Question:
So i'm playing around in Unity MLAgents, and wanted to add the position off objects that a Raycast hits to the agent's observations.
This has really been an adventure for me as i don't know anything about Unity or C#, and i know this sounds easy and it probably is:
I'm getting error CS0103: The name 'inRay' does not exist in the current context.
And ok, i tried to declare in the global scope and the error is gone but then when running the code it gives me:
UnassignedReferenceException: The variable inRay has not ben assigned.
This is in one Script and i can't think of anything else i could do to solve the reference issue.
'''
using System.Collections;
using System.Collections.Generic;
using UnityEngine;
using Unity.MLAgents;
using Unity.MLAgents.Actuators;
using Unity.MLAgents.Sensors;
public class AgentBasicController : Agent
{
private Rigidbody rigidA;
private float yThrust = 0.125f;
private float moveSpeed = 5f;
private float timer = 60f;
public Transform inRay;
public override void Initialize()
{
rigidA = GetComponent<Rigidbody>();
}
public override void OnEpisodeBegin()
{
timer = 60f;
if (timer <= 0f)
{
SetReward(-1F);
timer = 60f;
}
}
public override void CollectObservations(VectorSensor sens)
{
sens.AddObservation(transform.localPosition);
sens.AddObservation(inRay.localPosition);
}
public override void OnActionReceived(ActionBuffers acts)
{
int moveX = acts.DiscreteActions[0];
int moveZ = acts.DiscreteActions[1];
if (Mathf.FloorToInt(acts.DiscreteActions[2]) == 1)
{
Jump();
}
if (Mathf.FloorToInt(acts.DiscreteActions[3]) == 1)
{
SensRay();
}
Vector3 addForce = new Vector3(0, 0, 0);
switch (moveX)
{
case 0: addForce.x = 0f; break;
case 1: addForce.x = -1f; break;
case 2: addForce.x = +1f; break;
}
switch (moveZ)
{
case 0: addForce.z = 0f; break;
case 1: addForce.z = -1f; break;
case 2: addForce.z = +1f; break;
}
rigidA.velocity = addForce * moveSpeed + new Vector3(0, rigidA.velocity.y, 0);
}
public override void Heuristic(in ActionBuffers actsOut)
{
ActionSegment<int> discreteActs = actsOut.DiscreteActions;
switch (Mathf.RoundToInt(Input.GetAxisRaw("Horizontal")))
{
case -1: discreteActs[0] = 1; break;
case 0: discreteActs[0] = 0; break;
case +1: discreteActs[0] = 2; break;
}
switch (Mathf.RoundToInt(Input.GetAxisRaw("Vertical")))
{
case -1: discreteActs[1] = 1; break;
case 0: discreteActs[1] = 0; break;
case +1: discreteActs[1] = 2; break;
}
discreteActs[2] = 0;
if (Input.GetKey(KeyCode.Space))
{
discreteActs[2] = 1;
}
discreteActs[3] = 0;
if(Input.GetKey(KeyCode.R))
{
discreteActs[3] = 1;
}
}
private void Jump()
{
if (transform.localPosition.y <= 1f)
{
rigidA.AddForce(new Vector3(0, yThrust , 0), ForceMode.Impulse);
}
}
private void OnTriggerEnter(Collider other)
{
if (other.CompareTag("Goal"))
{
SetReward(+1f);
EndEpisode();
}
if (other.CompareTag("Rift"))
{
SetReward(-1f);
EndEpisode();
}
}
public void SensRay()
{
RaycastHit rayHit;
if (Physics.Raycast(transform.localPosition, (transform.TransformDirection(Vector3.forward)), out rayHit) ||
Physics.Raycast(transform.localPosition, (transform.TransformDirection(Vector3.right)), out rayHit) ||
Physics.Raycast(transform.localPosition, (transform.TransformDirection(Vector3.left)), out rayHit) ||
Physics.Raycast(transform.localPosition, (transform.TransformDirection(Vector3.back)), out rayHit))
{
var inRay = rayHit.transform;
if (inRay.CompareTag("Goal"))
{
Vector3 target = rayHit.transform.localPosition;
Vector3 current = transform.localPosition;
transform.localPosition = Vector3.MoveTowards(current, target, moveSpeed);
}
}
Debug.DrawRay(transform.position, (transform.TransformDirection(Vector3.forward)), Color.yellow);
Debug.DrawRay(transform.position, (transform.TransformDirection(Vector3.right)), Color.yellow);
Debug.DrawRay(transform.position, (transform.TransformDirection(Vector3.left)), Color.yellow);
Debug.DrawRay(transform.position, (transform.TransformDirection(Vector3.back)), Color.yellow);
}
private void Update()
{
if (timer <= 0f)
{
SetReward(-1F);
timer = 60f;
}
}
}
'''
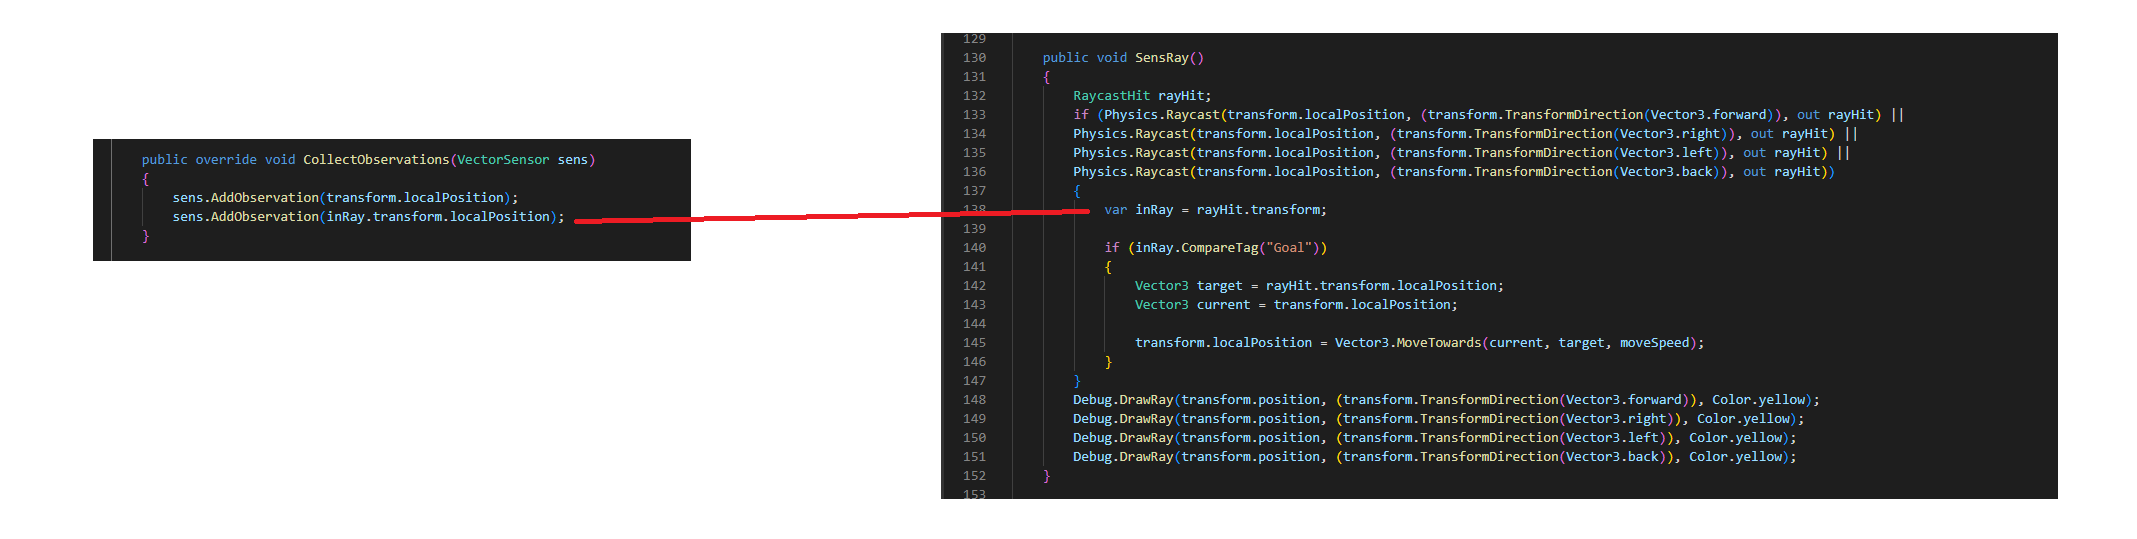
Answer: 'var inRay = rayHit.transform;'
You're creating a new local variable instead of assigning your member variable here. Remove the 'var'.
You should still check that your member variable is assigned before using it, maybe 'if (inRayr != null)' could help.